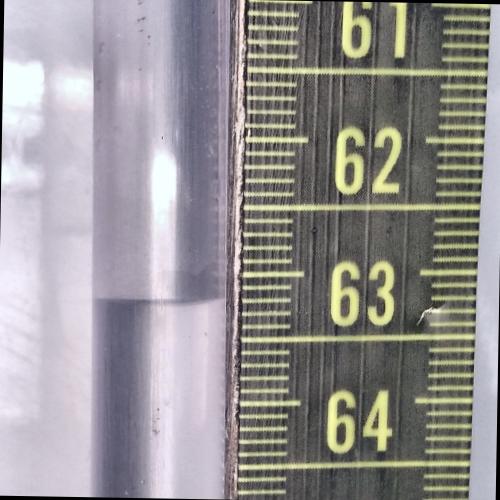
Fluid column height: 63.2 cm